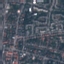
Label: Residential